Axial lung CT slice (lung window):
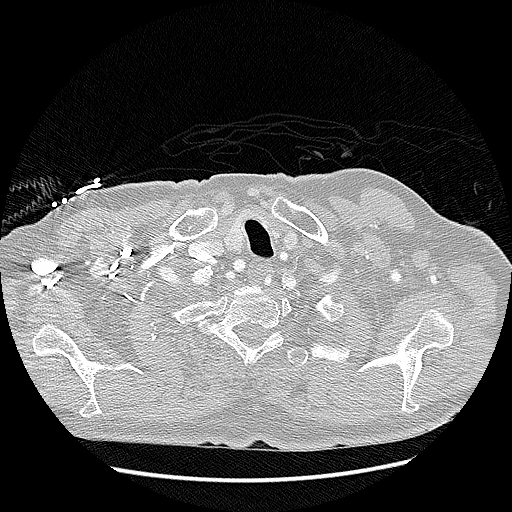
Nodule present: no